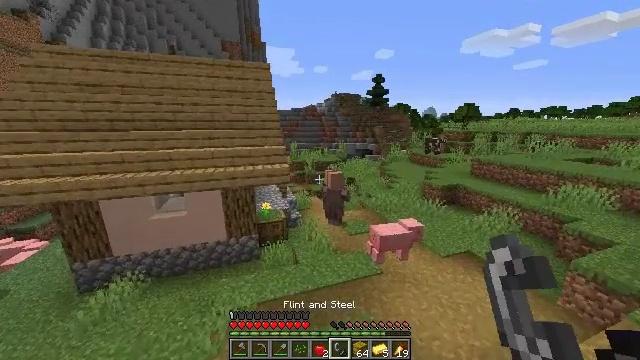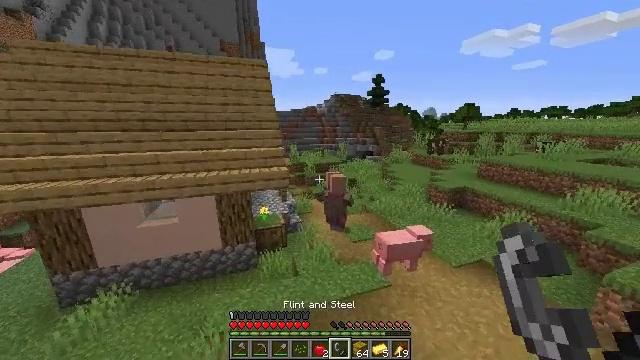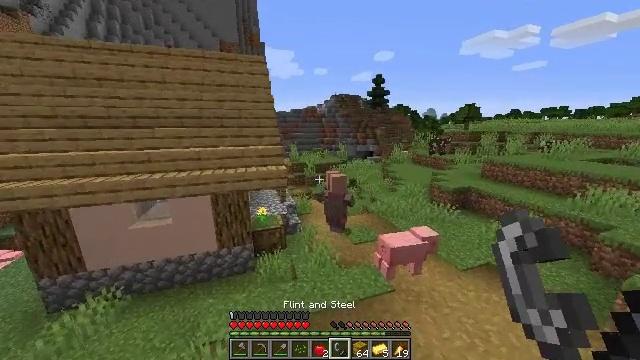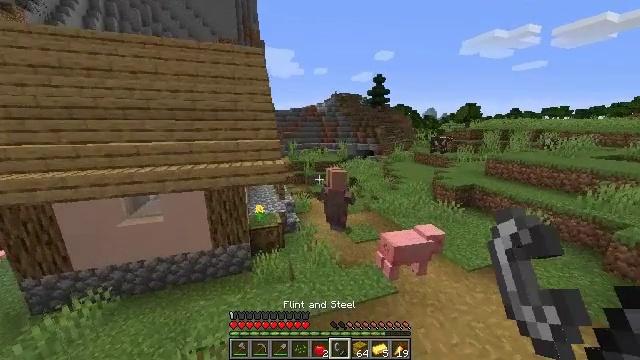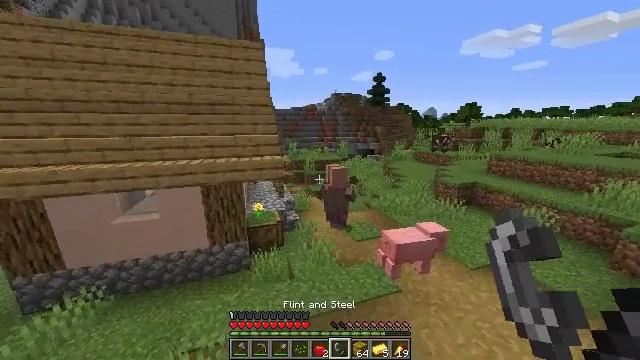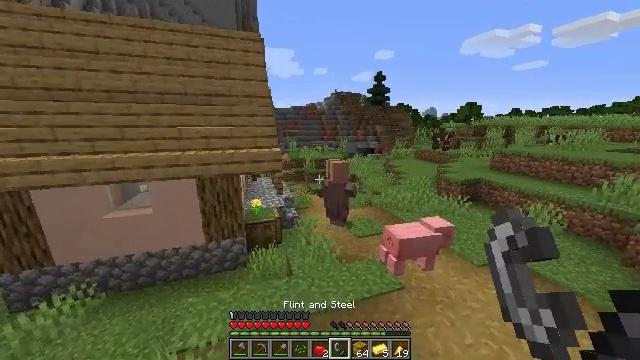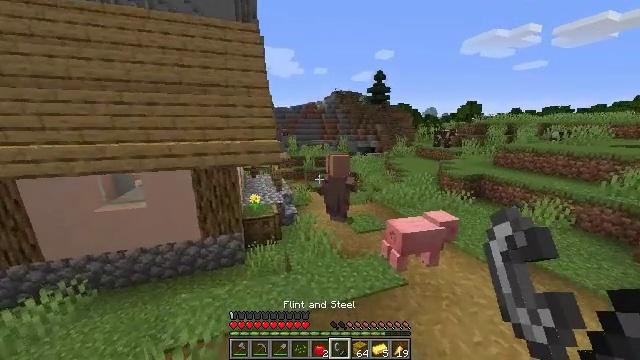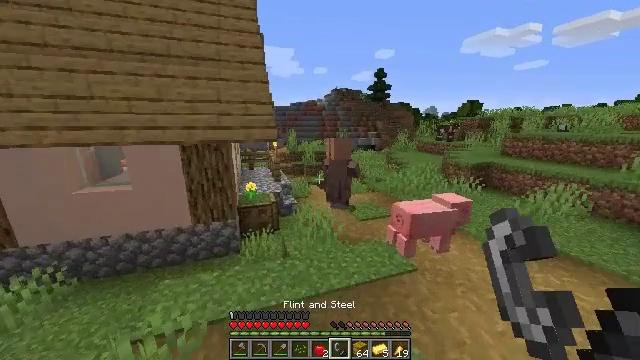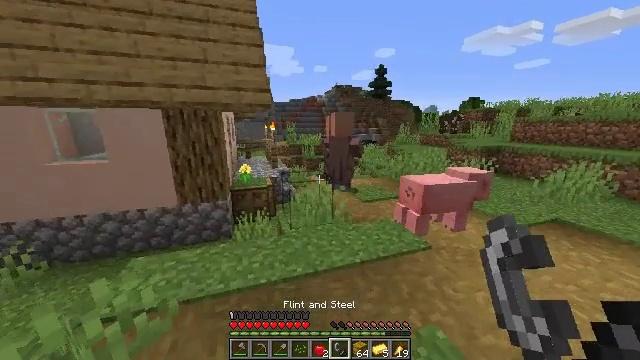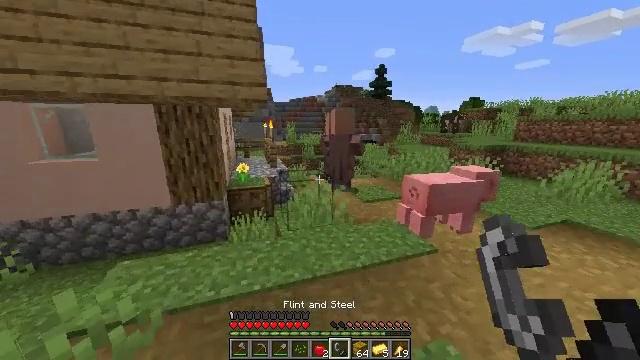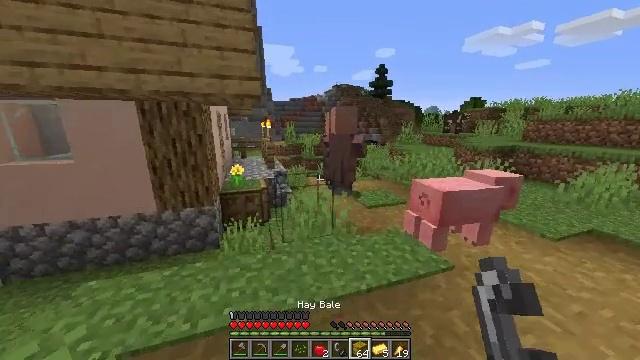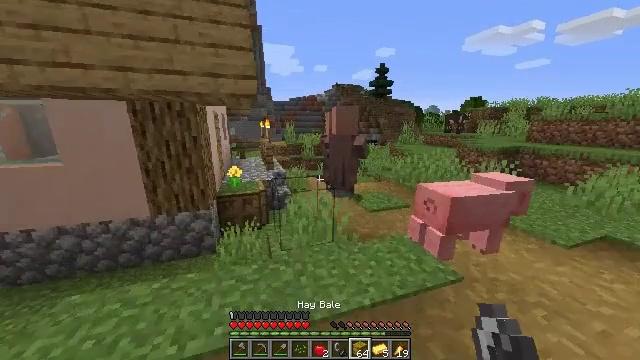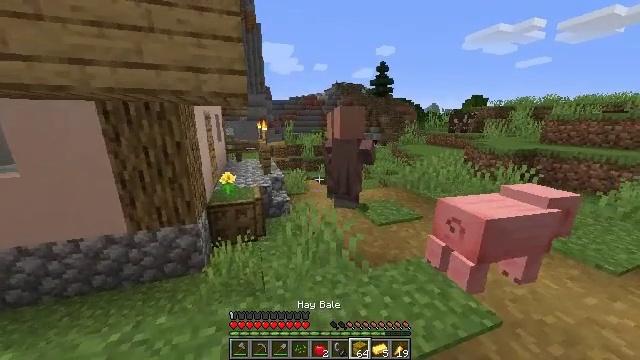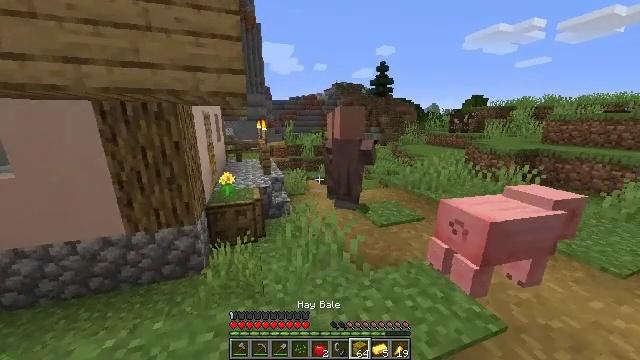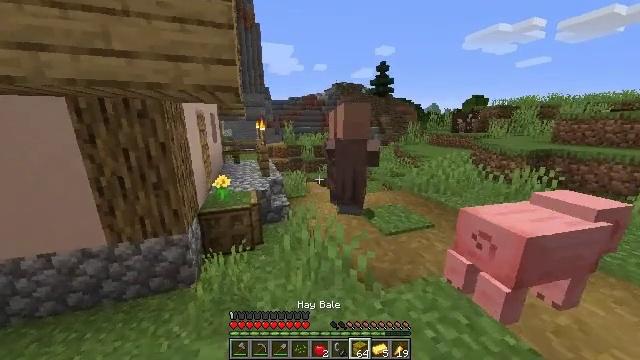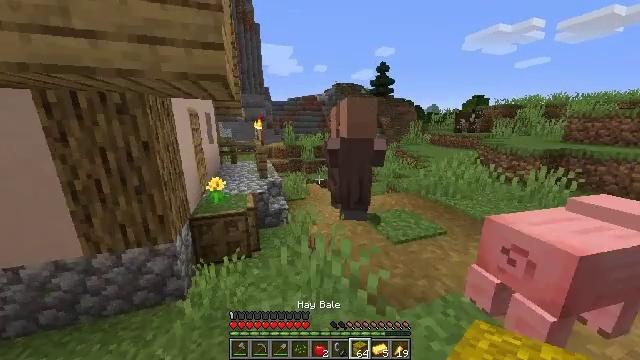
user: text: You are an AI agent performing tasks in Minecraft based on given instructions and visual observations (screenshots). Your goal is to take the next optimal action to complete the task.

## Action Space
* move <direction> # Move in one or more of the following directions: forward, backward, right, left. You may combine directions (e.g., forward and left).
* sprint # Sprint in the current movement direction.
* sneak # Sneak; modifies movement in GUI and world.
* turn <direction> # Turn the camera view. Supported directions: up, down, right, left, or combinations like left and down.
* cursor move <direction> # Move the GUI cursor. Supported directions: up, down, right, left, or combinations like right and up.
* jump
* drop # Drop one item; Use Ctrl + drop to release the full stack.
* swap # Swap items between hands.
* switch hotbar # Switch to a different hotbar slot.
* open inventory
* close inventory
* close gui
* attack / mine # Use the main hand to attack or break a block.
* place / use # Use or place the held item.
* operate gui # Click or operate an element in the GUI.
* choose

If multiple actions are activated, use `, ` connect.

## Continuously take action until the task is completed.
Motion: motion action
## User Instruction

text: Collect clay by holding down the left mouse button.
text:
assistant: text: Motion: move forward
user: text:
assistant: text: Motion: move forward
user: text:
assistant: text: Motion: move forward
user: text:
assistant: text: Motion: move forward
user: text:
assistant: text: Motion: move forward
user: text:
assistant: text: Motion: move forward
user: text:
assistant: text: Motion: move forward
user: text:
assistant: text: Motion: move forward
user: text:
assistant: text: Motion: move forward
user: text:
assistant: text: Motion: move forward
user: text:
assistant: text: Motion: move forward
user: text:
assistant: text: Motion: move forward
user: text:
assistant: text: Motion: move forward
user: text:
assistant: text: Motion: move forward
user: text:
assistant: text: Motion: move forward
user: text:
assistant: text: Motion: move forward
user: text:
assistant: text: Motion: move forward
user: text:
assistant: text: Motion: move forward
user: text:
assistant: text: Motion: move forward and move right
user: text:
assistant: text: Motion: move forward and move right
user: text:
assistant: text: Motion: move forward and move right
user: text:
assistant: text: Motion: move forward and move right
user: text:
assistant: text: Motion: move forward and move right
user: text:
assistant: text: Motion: move forward and move right, turn left
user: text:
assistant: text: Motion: move forward and move right, turn left and down
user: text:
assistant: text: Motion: move forward and move right, turn left and down
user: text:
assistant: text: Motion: move forward and move right, turn left and down
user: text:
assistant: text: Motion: no_op
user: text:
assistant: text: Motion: no_op
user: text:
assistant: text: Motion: move right